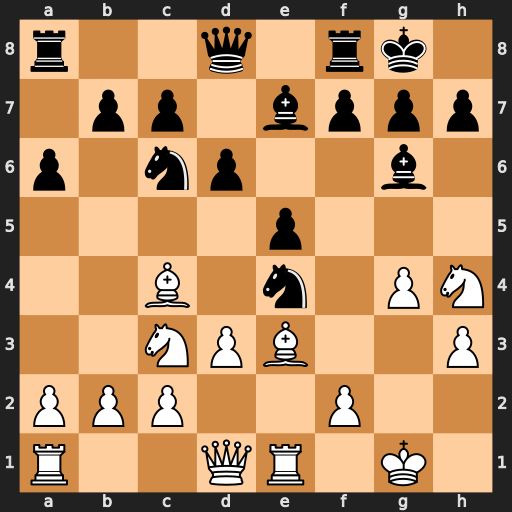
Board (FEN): r2q1rk1/1pp1bppp/p1np2b1/4p3/2B1n1PN/2NPB2P/PPP2P2/R2QR1K1
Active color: w
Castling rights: -
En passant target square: -
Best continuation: Nxg6 Nxc3 Nxe7+ Nxe7 bxc3